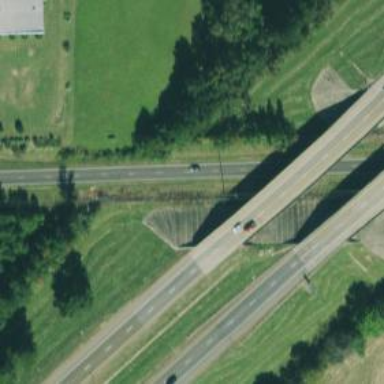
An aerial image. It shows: Motorway bridge.